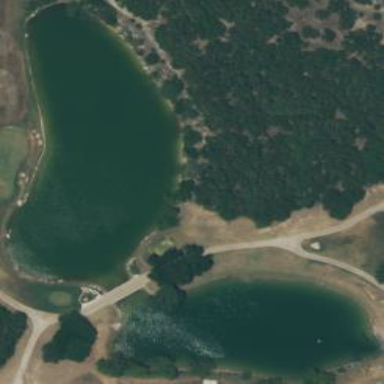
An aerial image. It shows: Water hazard in golf course. The hazard is natural water feature.